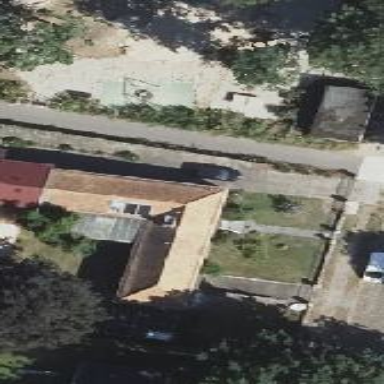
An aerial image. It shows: Semidetached house.